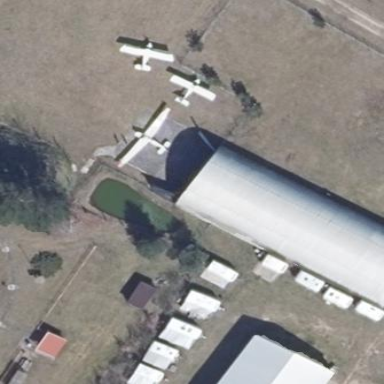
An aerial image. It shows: Hangar building at the airport.